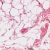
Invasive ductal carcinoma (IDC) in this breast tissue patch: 0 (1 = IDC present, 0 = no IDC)